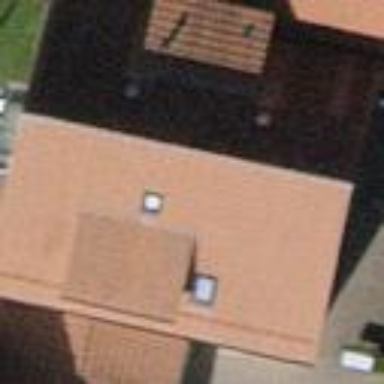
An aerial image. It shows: Detached building.